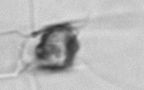
Label: Chaetoceros_didymus